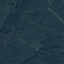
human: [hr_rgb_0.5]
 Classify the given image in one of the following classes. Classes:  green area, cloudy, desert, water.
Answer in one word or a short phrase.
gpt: green area